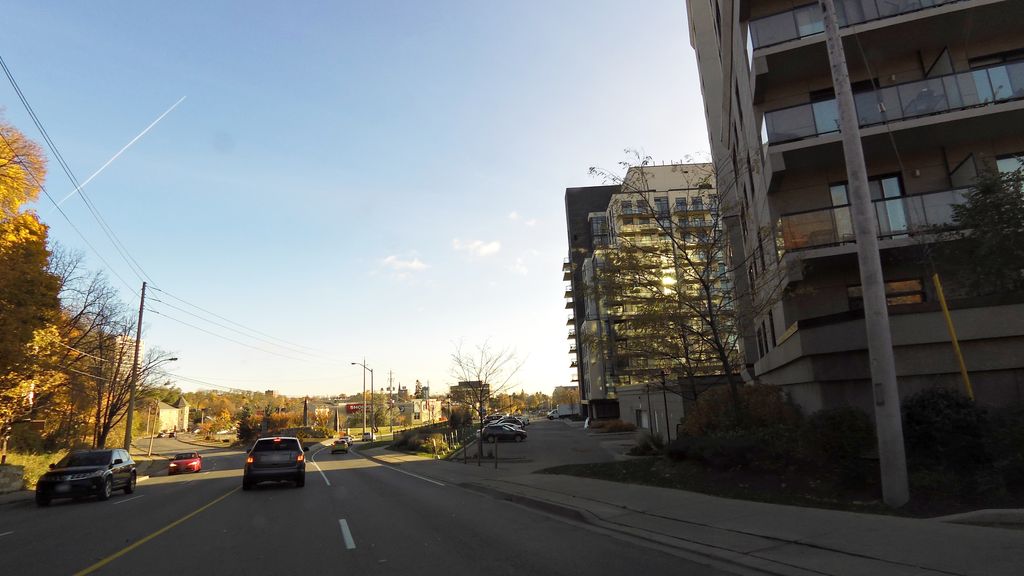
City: kitchener-waterloo